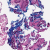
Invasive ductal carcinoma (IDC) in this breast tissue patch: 0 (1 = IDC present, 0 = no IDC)